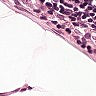
Metastatic tissue present: no